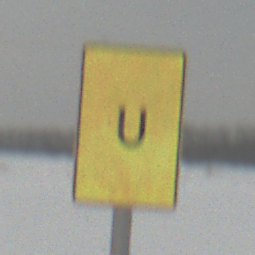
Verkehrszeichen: AnkuendigungOderFortsetzungUmleitungOhnePfeilsymbol
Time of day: MorningAfternoon
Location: Outdoor (Nature)
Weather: Overcast
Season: Winter
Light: Natural